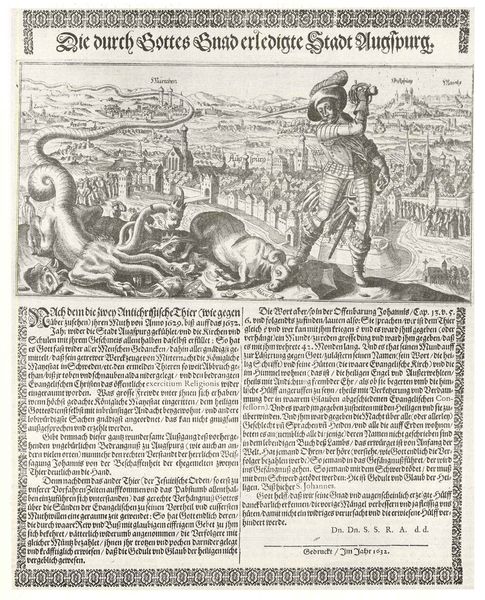
Titel: Die durch Gottes Gnad erledigte Stadt
Institution: (Seriendruck)
Schlagwörter: berg, feder, gott, himmel, kampf, mann, wasser, stadt, grau, hut, köpfe, schwarz, weiss, leute, mensch, bild, häuser, kirche, personen, pferd, federbusch, schwanz, schrift, grafik, kuh, fluß, deutsch, kirchen, panorama, stadtansicht, schaf, türme, druck, illustration, schwert, text, zeitung, stiefel, ritter, rüstung, wallenstein, buchdruck, buchseite, mittelalter, fabelwesen, stadtmauer, plan, töten, bock, ungeheuer, drachen, drache, drachentöter, georg, brücken, monster, hydra, krake, oktopus, tintenfisch, gand, augsburg, widder, lindwurm, artikel, codex, kodex, landsknecht, hl. georg, belagerung, tilli, drachenröter